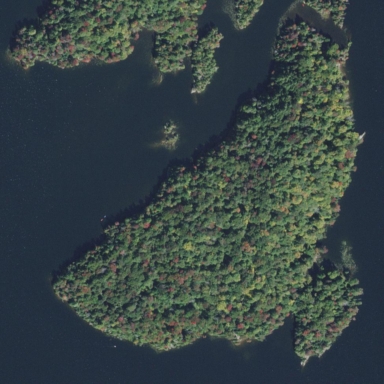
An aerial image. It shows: Island.